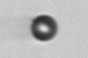
Label: bead